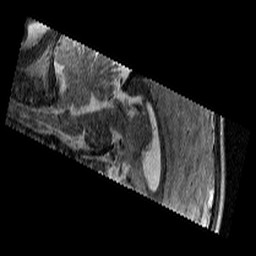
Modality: T2w
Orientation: sagittal
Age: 10
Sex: female
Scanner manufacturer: siemens
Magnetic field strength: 3 T
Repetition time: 9.23 s
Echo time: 0.067 s